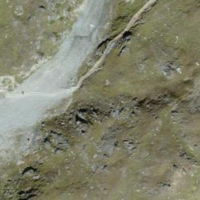
EUNIS habitat code: 31
Species observed at this site:
Achillea nana